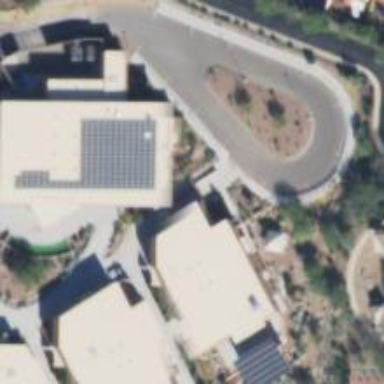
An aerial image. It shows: School building.